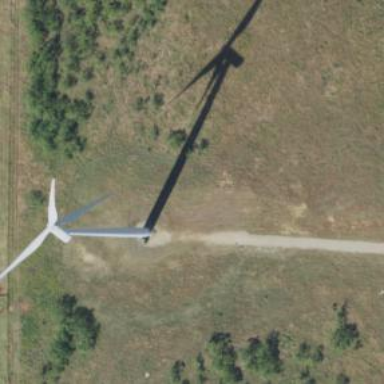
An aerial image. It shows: Wind generator using horizontal axis wind turbines.